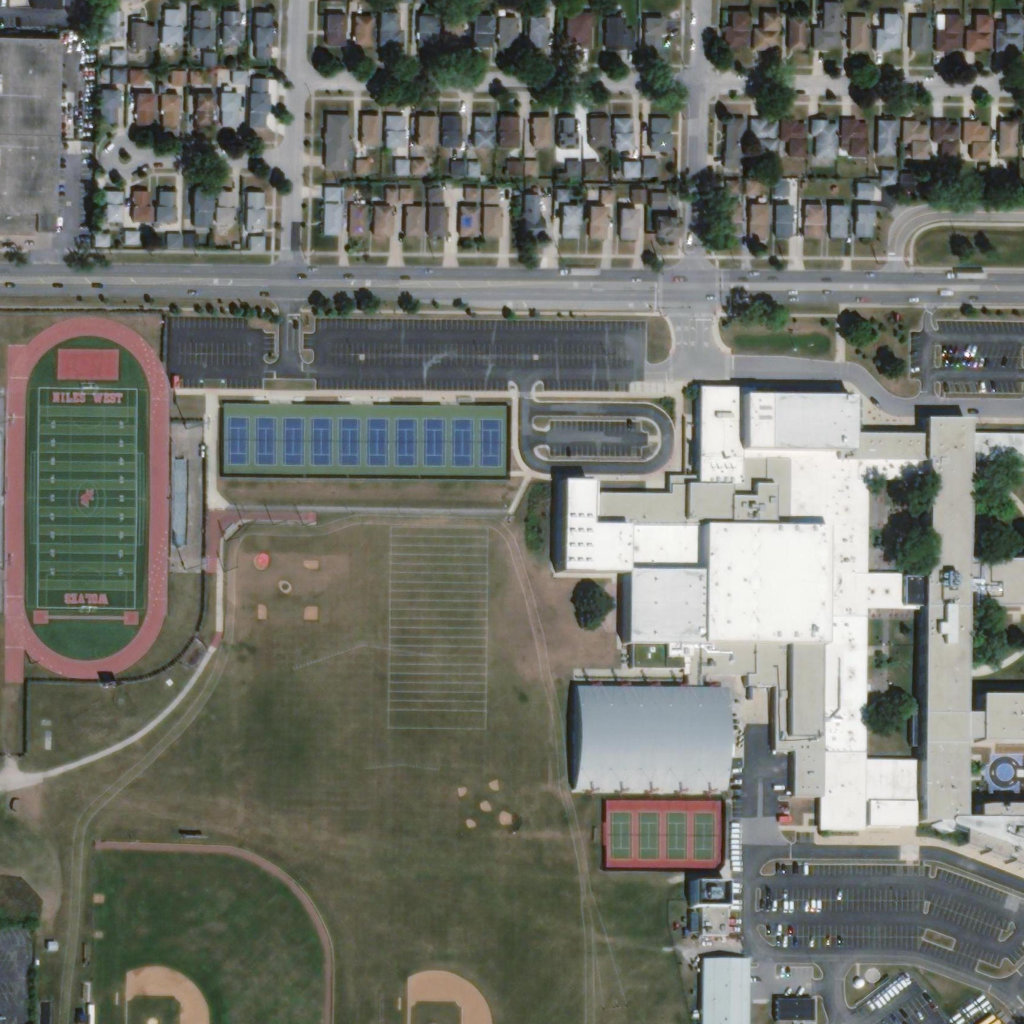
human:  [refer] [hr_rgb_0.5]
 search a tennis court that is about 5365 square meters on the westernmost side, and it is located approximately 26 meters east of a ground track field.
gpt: <box>[[21, 39, 49, 46, 0]]</box>

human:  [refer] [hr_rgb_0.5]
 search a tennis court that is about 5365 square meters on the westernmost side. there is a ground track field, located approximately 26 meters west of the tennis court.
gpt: <box>[[21, 39, 49, 46, 0]]</box>

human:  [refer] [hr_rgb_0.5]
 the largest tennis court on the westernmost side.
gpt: <box>[[21, 39, 49, 46, 0]]</box>